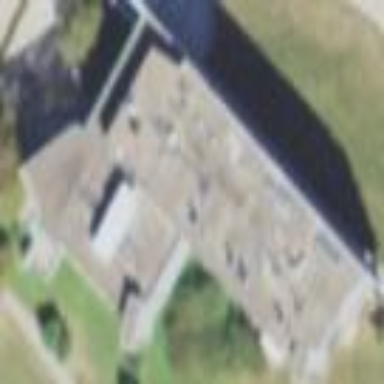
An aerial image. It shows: University building.